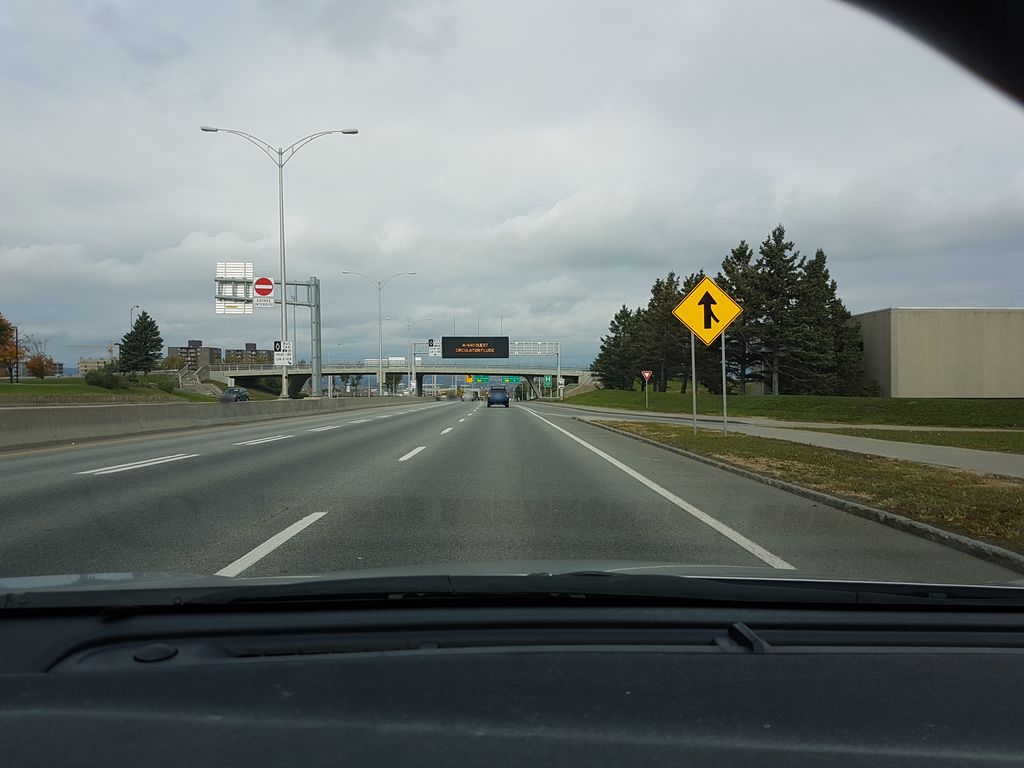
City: quebec_city